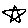
Label: star